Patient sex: M
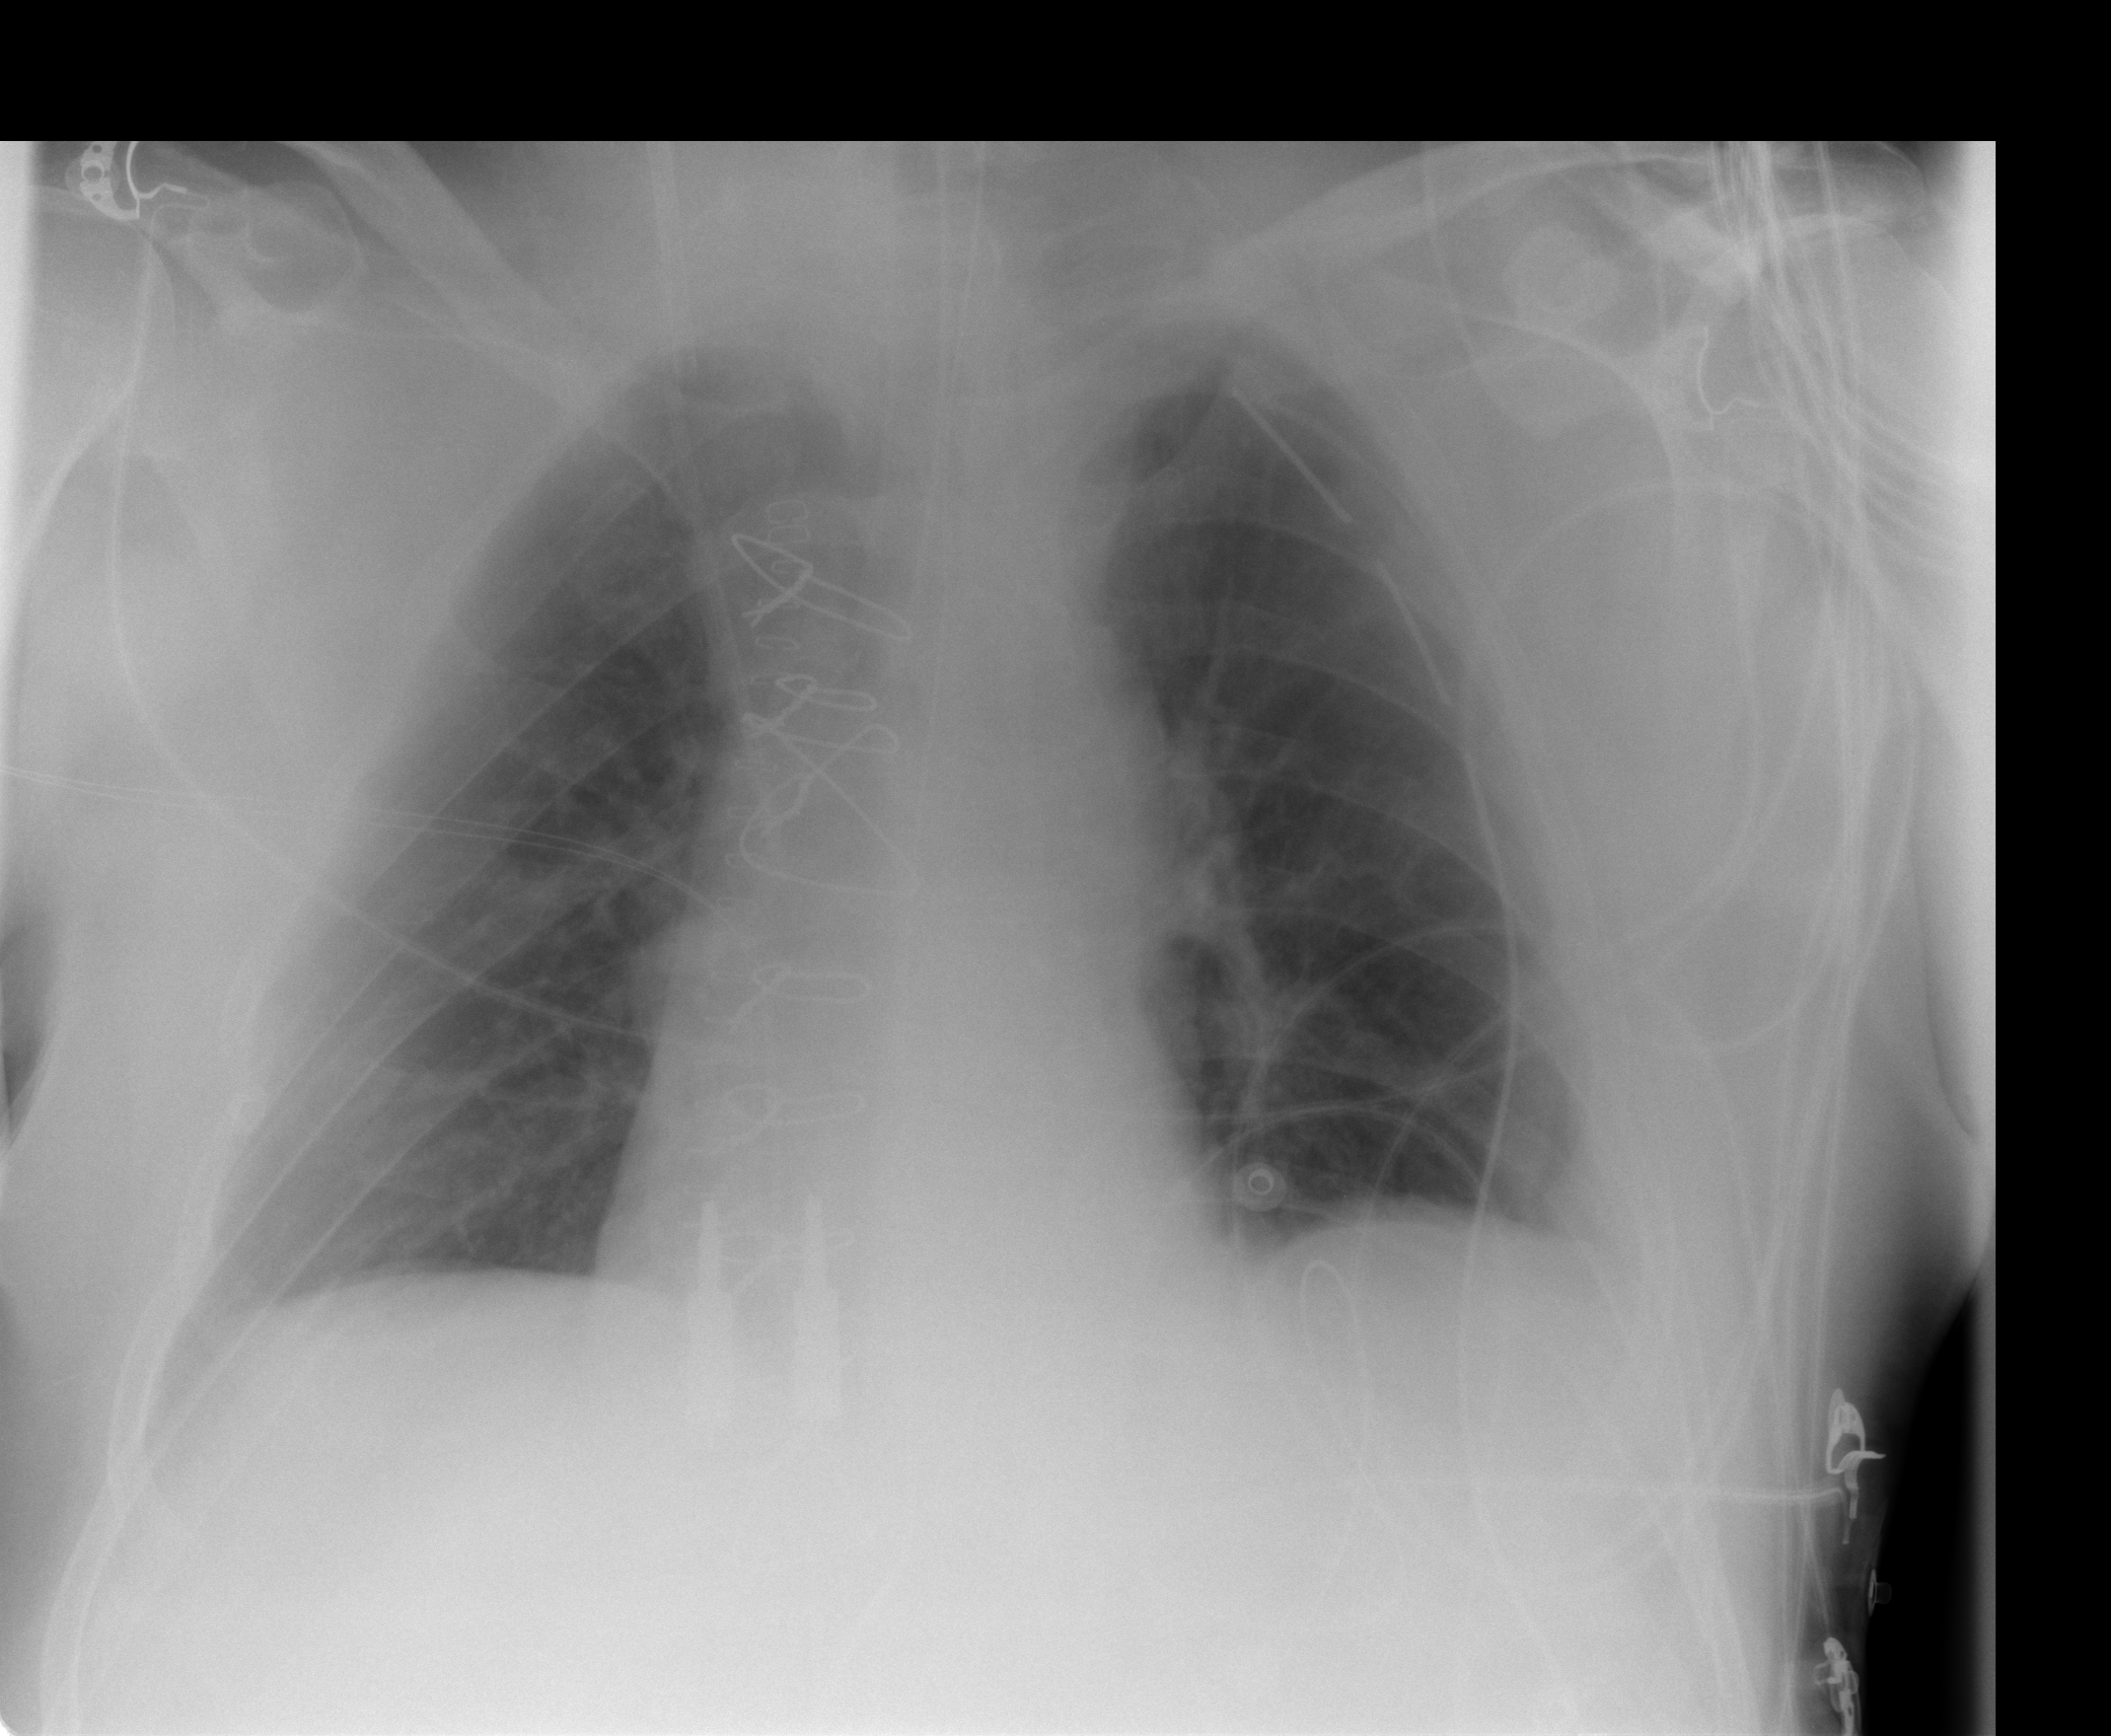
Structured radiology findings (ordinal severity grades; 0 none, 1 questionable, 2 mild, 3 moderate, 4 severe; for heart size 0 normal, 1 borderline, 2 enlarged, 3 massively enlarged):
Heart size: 0
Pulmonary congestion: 0
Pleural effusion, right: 0
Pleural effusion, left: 0
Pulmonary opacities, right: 0
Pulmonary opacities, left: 0
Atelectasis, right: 0
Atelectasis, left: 0